Question: ive managed to make it work in IE : by
'''
var strComputer = ".";
var SWBemlocator = new ActiveXObject("WbemScripting.SWbemLocator");
var objWMIService = SWBemlocator.ConnectServer(strComputer, "/root/CIMV2");
var strProcess;
var colItems = objWMIService.ExecQuery("select * from Win32_Processor");
var e = new Enumerator(colItems);
for(; ! e.atEnd(); e.moveNext())
{
strProcess = e.item().ProcessorId;
}
alert( strProcess)
'''

However- this wont work in FF/chrome since they not support ACTIVE X.
what is the alternative in FF / chrome ?
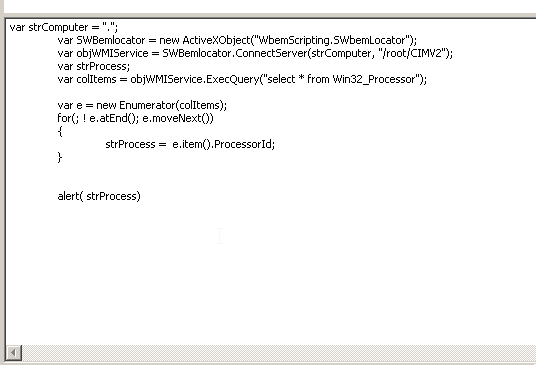
Answer: You could use <URL> to write an extension for Google Chrome which allows you to execute native code on the client computer.
FireFox also allows for developers to write <URL>.